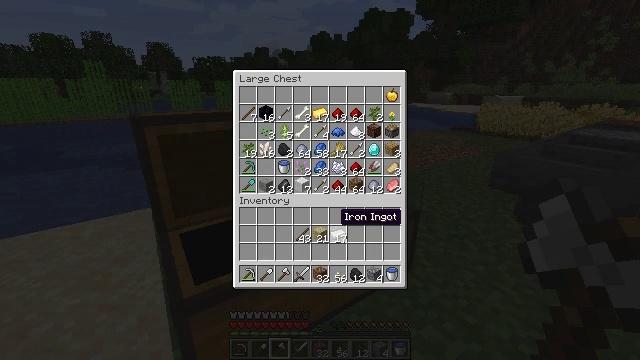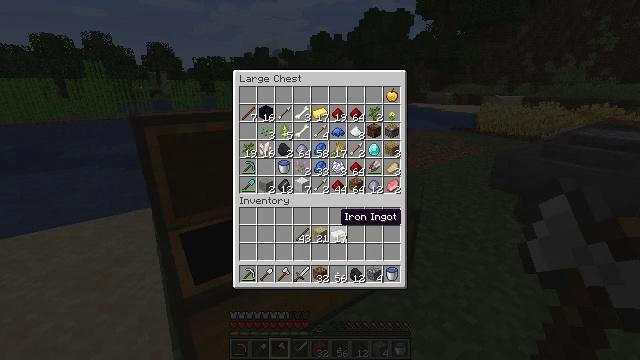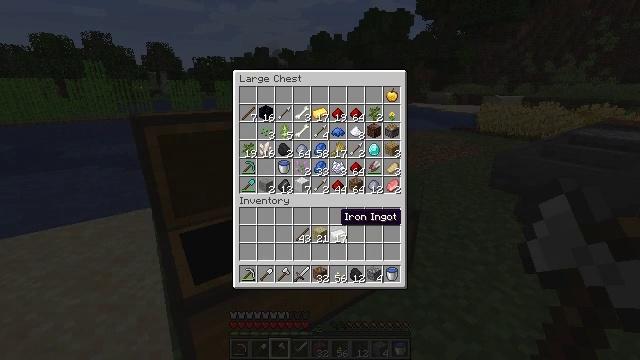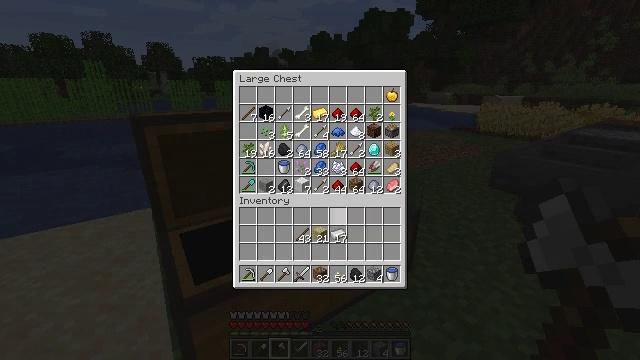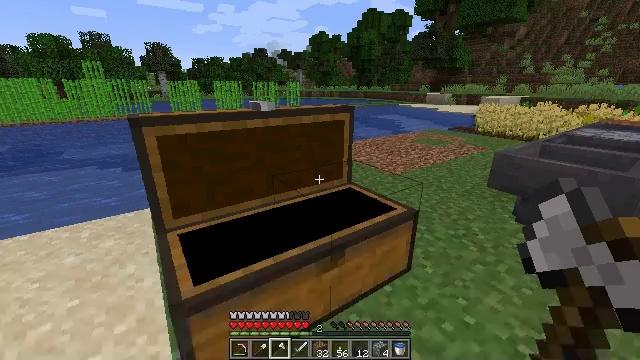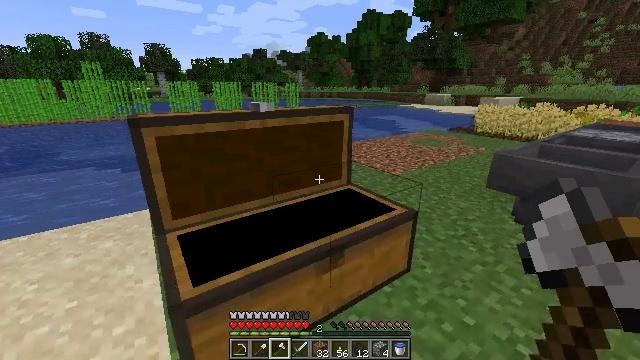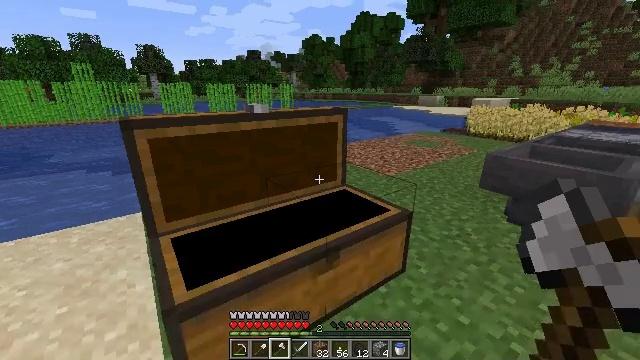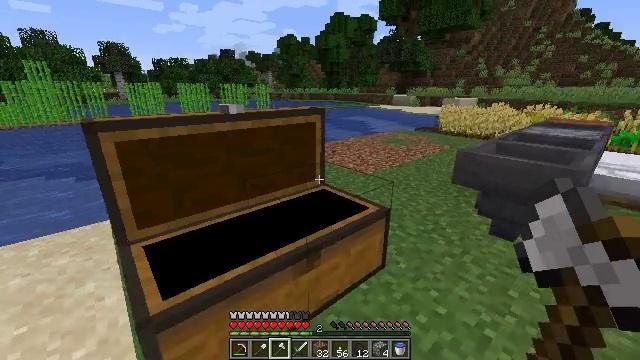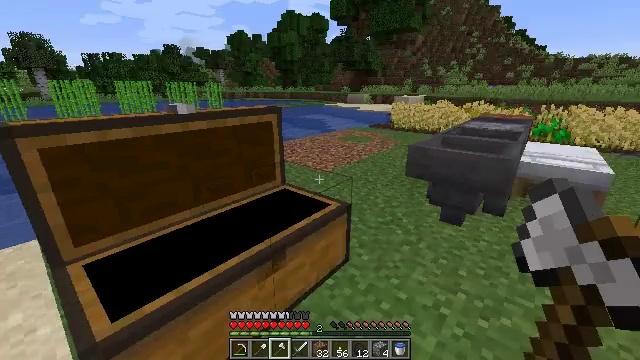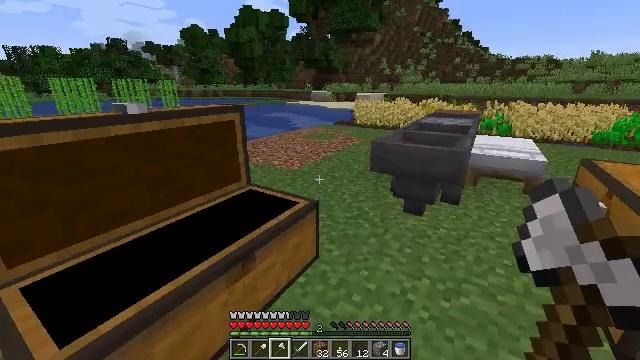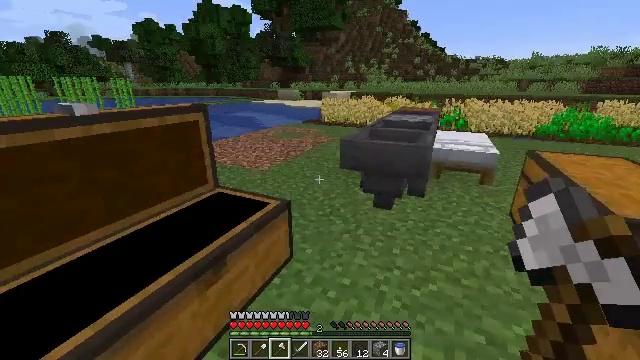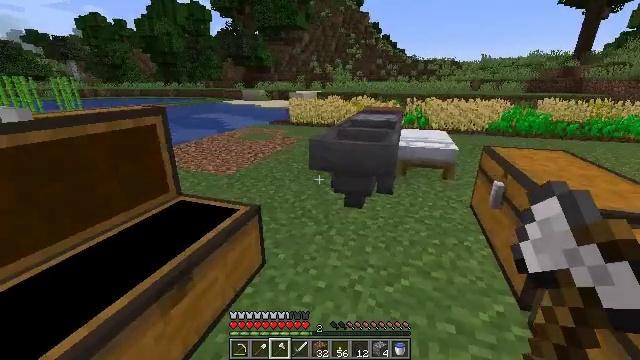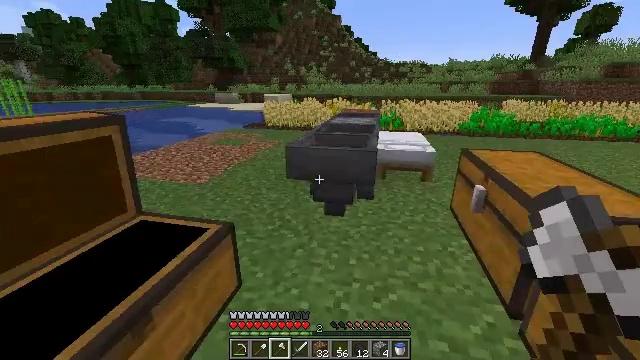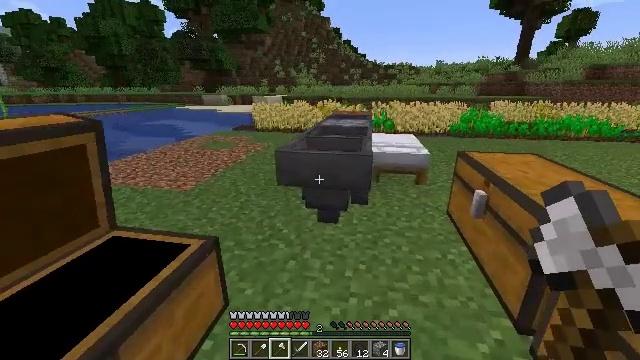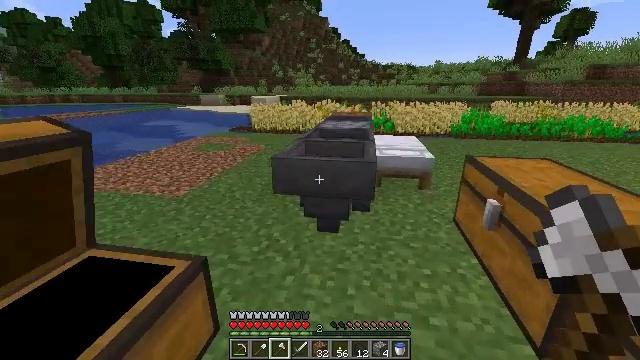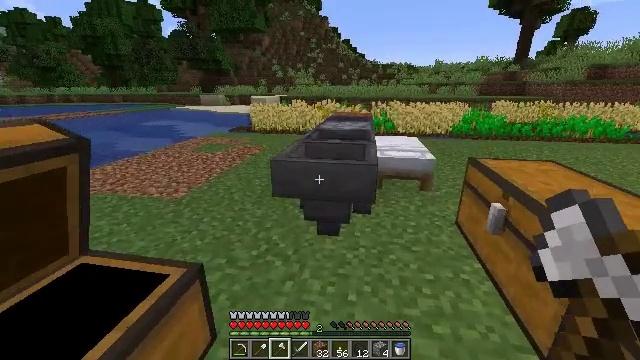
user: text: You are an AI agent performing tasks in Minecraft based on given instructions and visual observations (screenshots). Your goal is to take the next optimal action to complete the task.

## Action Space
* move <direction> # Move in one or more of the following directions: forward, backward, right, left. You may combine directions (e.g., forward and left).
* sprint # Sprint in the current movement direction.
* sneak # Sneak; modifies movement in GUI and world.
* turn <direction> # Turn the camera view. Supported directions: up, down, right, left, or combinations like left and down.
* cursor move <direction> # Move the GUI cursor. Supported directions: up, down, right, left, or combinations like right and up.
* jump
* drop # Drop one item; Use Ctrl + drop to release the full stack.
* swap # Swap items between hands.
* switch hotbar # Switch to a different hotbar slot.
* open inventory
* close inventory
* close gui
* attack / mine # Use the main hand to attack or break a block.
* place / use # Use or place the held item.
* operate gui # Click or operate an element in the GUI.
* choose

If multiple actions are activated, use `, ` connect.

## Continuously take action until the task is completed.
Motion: motion action
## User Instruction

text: Collect wheat crops.
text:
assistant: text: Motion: no_op
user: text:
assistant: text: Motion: no_op
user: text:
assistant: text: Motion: no_op
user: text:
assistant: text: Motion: no_op
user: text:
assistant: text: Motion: close gui
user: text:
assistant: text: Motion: turn right
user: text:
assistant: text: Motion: turn right
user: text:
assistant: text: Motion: turn right
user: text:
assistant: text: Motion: turn right
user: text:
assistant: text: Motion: turn right
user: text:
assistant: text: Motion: move forward, turn right
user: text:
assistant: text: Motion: move forward, turn right
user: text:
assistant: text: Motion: move forward, turn right
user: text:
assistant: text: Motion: move forward
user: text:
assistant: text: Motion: move forward
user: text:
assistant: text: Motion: move forward
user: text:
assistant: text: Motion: move forward
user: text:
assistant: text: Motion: move forward
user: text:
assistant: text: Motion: move forward, turn up
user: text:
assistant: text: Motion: move forward and move right
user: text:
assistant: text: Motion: move forward and move right
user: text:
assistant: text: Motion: move forward and move right
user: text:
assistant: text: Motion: move forward and move right
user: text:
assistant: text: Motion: move forward
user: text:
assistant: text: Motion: move forward and move left, turn left
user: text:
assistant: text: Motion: move forward and move left
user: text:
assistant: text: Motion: move forward and move left
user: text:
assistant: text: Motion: move forward and move left, turn left and up
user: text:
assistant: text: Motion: move left, turn up
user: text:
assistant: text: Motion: move left